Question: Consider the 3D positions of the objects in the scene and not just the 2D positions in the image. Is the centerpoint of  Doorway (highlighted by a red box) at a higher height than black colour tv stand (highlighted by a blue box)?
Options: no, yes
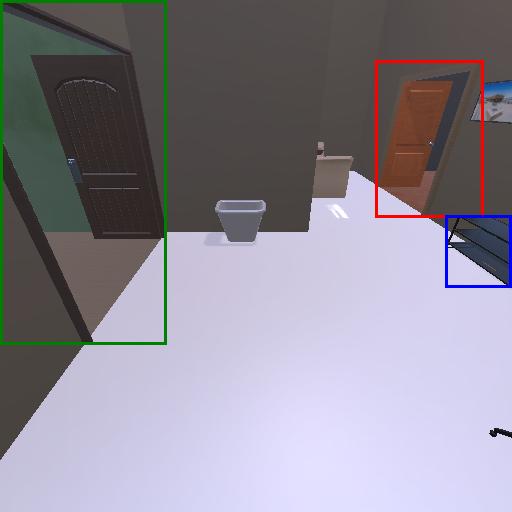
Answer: no